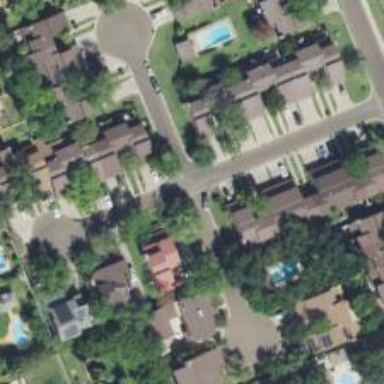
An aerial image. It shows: Residential road lined with residential properties on both sides.